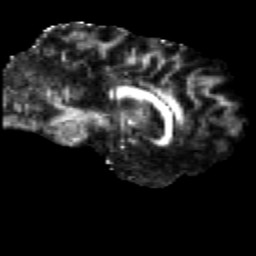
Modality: FA
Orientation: sagittal
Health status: healthy
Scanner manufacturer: siemens
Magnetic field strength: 3 T
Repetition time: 12 s
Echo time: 0.092 s